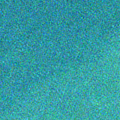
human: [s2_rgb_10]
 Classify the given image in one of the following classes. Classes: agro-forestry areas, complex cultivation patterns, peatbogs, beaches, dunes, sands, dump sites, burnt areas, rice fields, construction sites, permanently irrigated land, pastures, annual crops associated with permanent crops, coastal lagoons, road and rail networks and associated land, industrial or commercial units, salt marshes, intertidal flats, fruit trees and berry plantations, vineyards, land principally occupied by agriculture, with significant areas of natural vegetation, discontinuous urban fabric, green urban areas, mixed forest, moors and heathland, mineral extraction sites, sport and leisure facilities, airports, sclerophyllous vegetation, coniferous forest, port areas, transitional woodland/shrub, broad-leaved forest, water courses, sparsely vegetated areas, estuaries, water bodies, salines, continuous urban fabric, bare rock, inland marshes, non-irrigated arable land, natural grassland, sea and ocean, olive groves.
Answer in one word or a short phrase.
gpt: sea and ocean